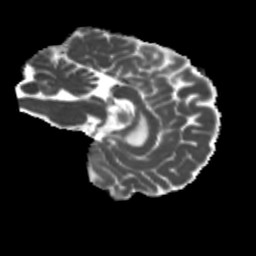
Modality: MD
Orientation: sagittal
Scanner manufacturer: siemens
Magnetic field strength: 3 T
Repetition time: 4 s
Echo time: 0.0594 s